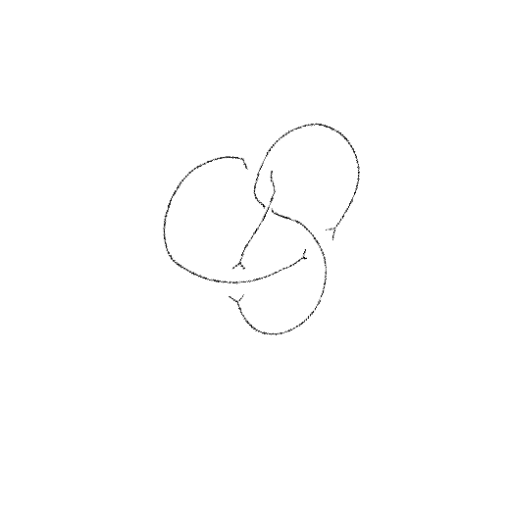
Crossing number: 4